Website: walmart
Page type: account-selection
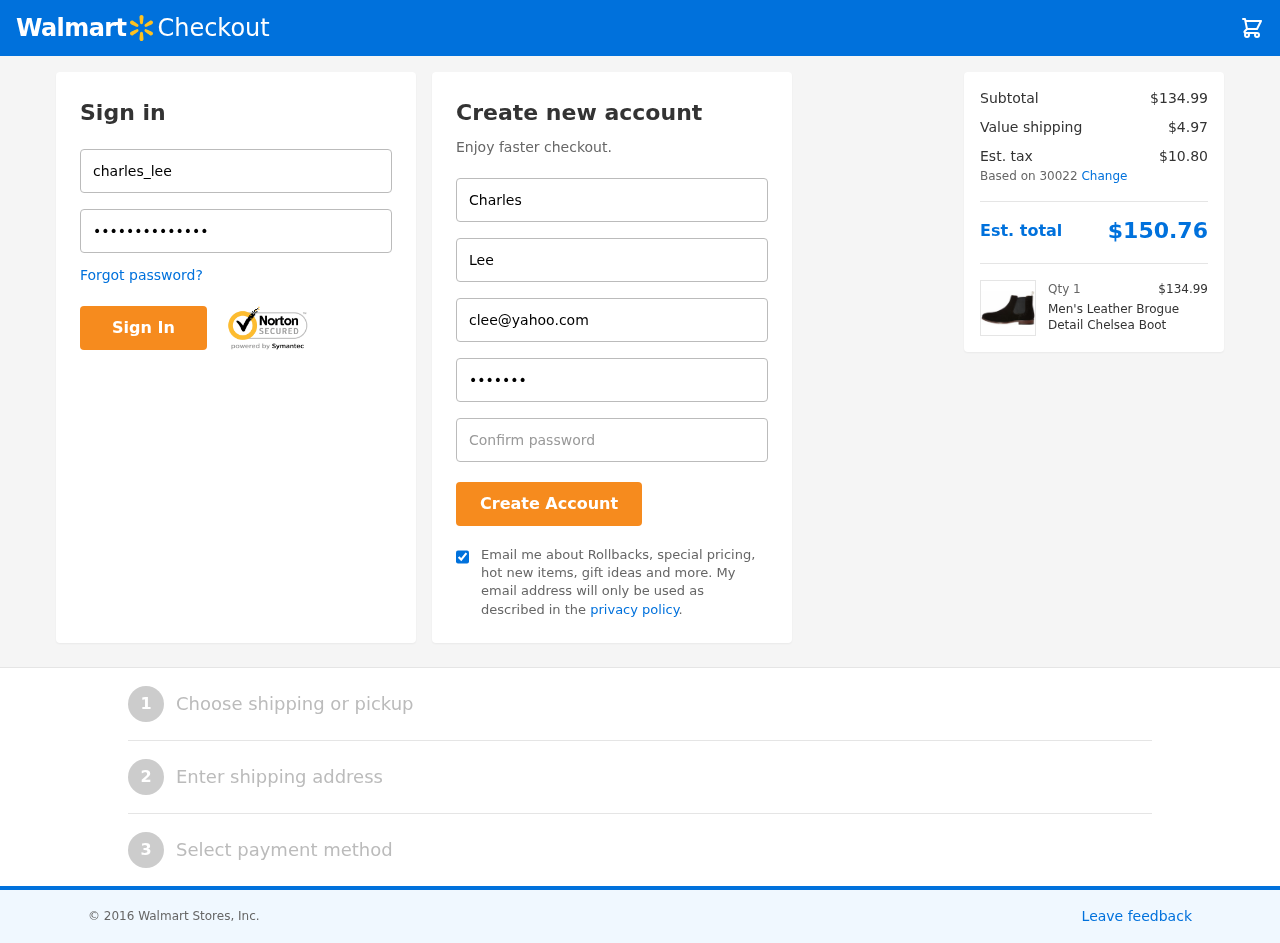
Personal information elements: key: PII_EMAIL
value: clee@yahoo.com
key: PII_FIRSTNAME
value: Charles
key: PII_LASTNAME
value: Lee
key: PII_LOGIN_USERNAME
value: charles_lee
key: PII_POSTCODE
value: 30022
Product elements: key: PRODUCT1_NAME
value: Men's Leather Brogue Detail Chelsea Boot
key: PRODUCT1_PRICE
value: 134.99
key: PRODUCT1_QUANTITY
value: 1
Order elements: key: ORDER_SUBTOTAL
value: $134.99
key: ORDER_SHIPPING_COST
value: $4.97
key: ORDER_TAX
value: $10.80
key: ORDER_TOTAL
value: $150.76